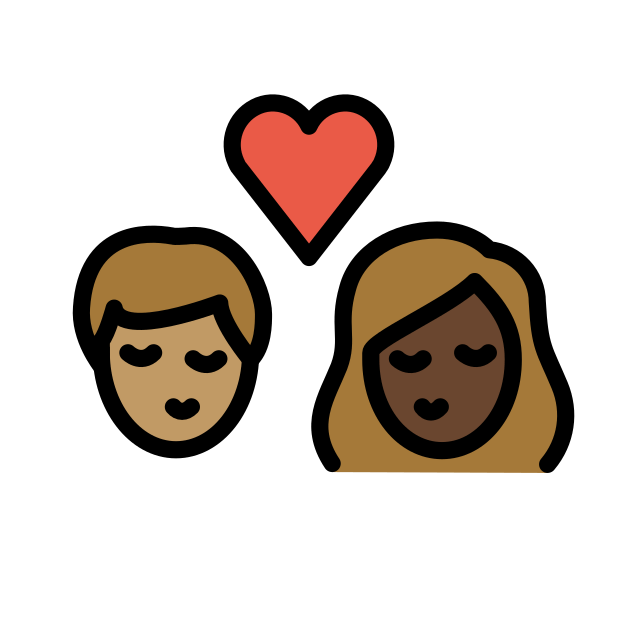
kiss: woman, man, medium skin tone, dark skin tone